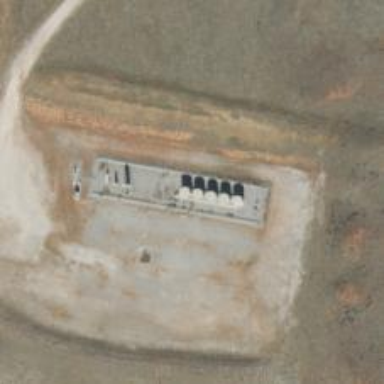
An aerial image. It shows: Storage tank that is man-made.